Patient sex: M
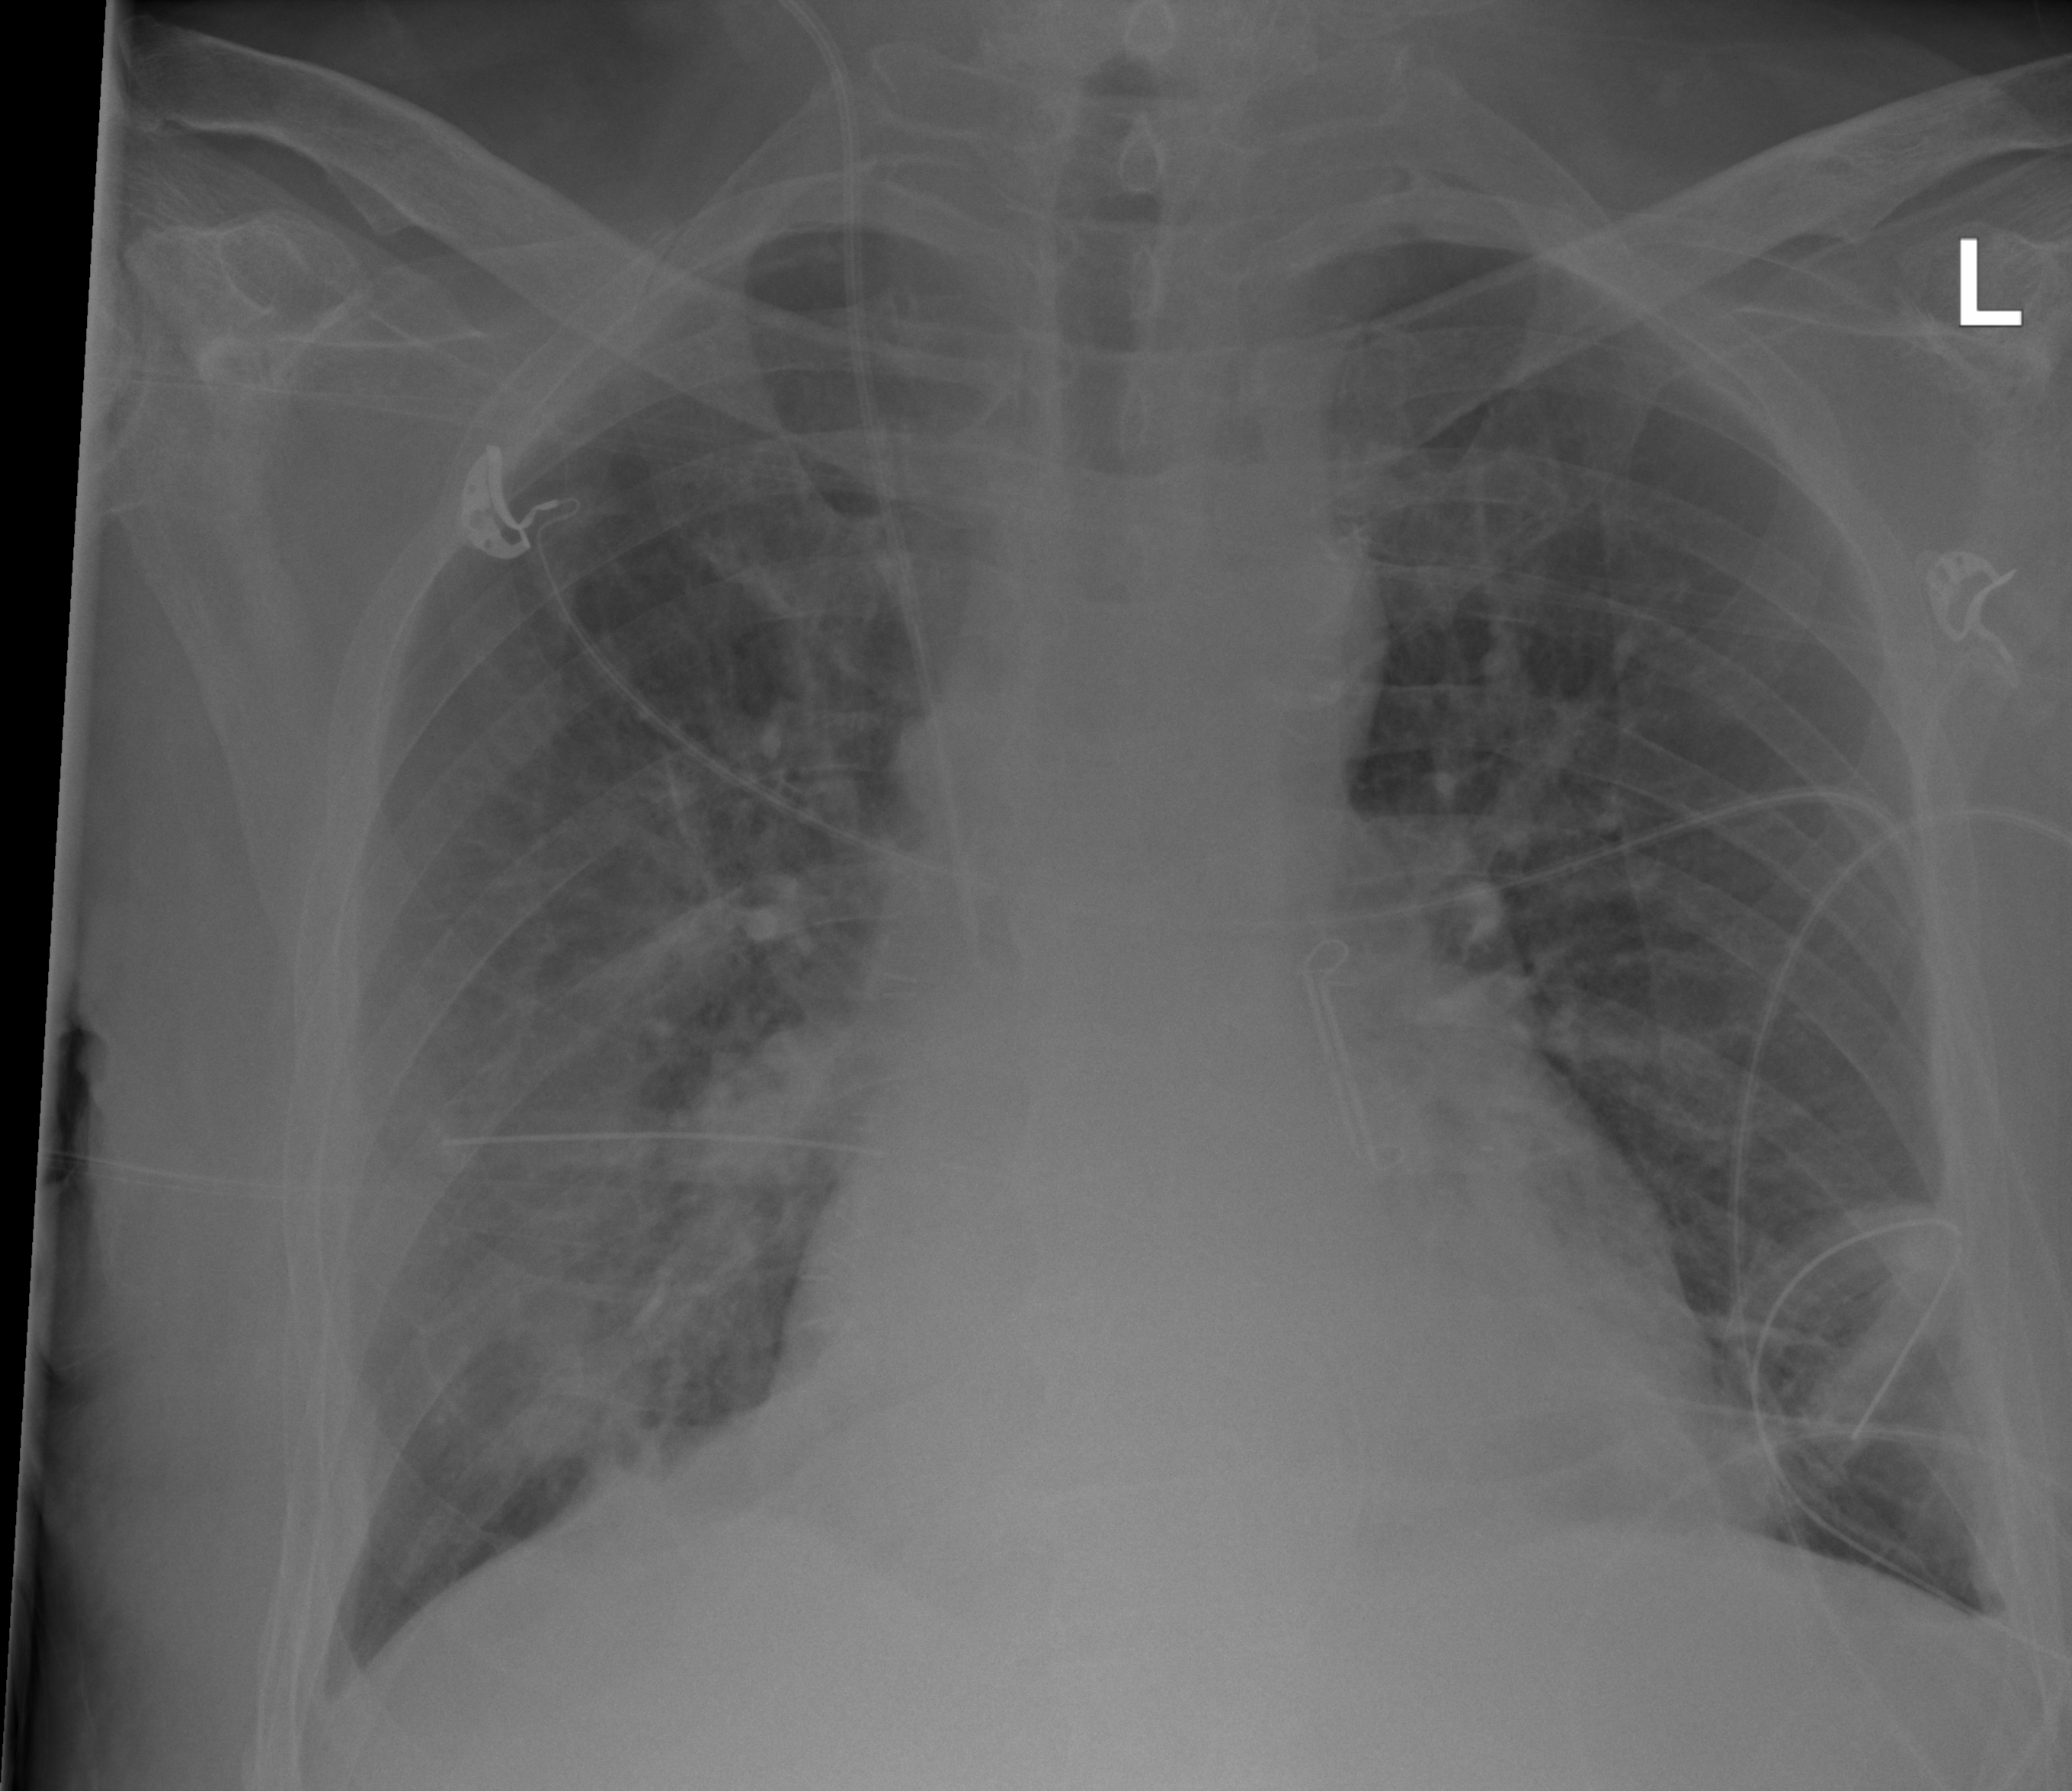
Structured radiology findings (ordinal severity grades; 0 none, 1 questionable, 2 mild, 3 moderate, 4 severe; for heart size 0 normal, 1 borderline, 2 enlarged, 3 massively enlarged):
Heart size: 0
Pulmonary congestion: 0
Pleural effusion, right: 2
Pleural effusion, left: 0
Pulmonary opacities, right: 3
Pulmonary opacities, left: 0
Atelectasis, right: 2
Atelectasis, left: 0